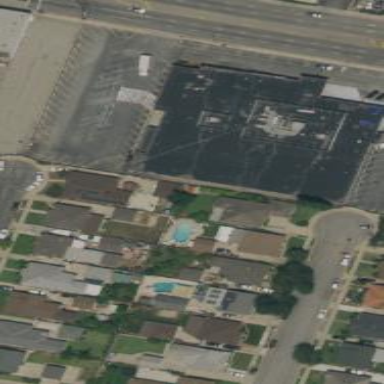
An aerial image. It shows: Building with bowling alley inside.